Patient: sex F, age 58
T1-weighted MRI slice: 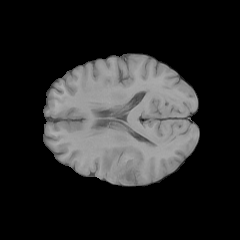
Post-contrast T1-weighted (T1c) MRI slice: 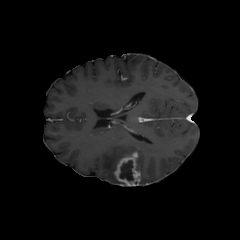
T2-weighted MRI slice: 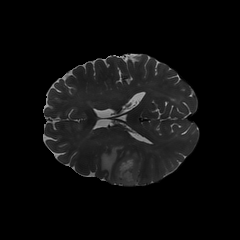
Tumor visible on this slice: yes
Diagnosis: Glioblastoma, IDH-wildtype
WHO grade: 4